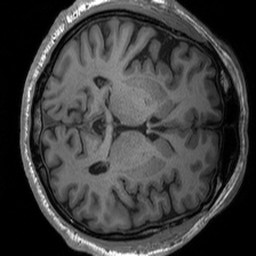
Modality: T1w
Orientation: axial
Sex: male
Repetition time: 1.95 s
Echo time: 0.026 s